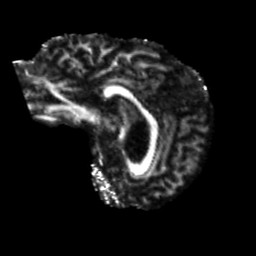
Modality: FA
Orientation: sagittal
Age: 60
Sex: female
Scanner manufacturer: siemens
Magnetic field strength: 3 T
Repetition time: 5.25 s
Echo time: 0.08 s